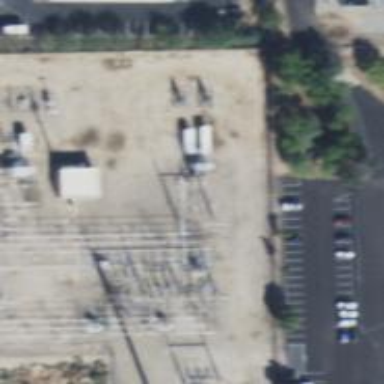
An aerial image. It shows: Switch for power supply.